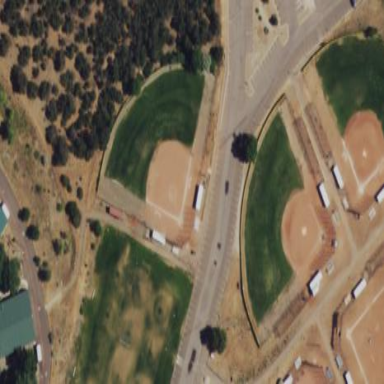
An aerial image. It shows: Baseball pitch for leisure land.